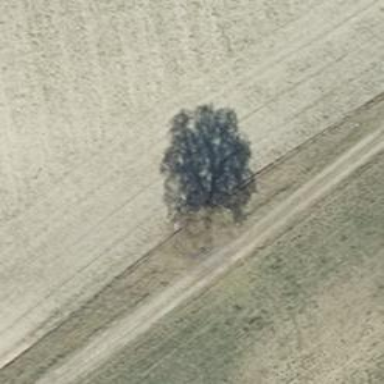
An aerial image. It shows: Landmark tree with broadleaved deciduous leaves.